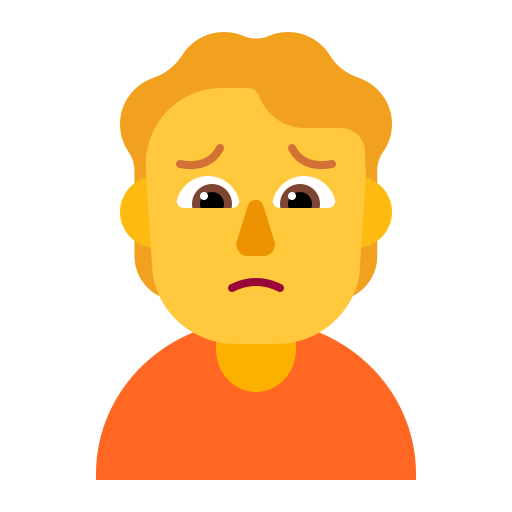
person frowning flat default